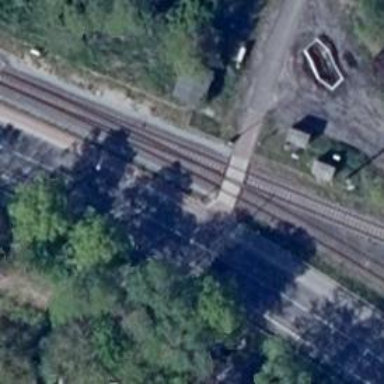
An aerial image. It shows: Full barrier at railway crossing.